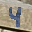
Label: 4